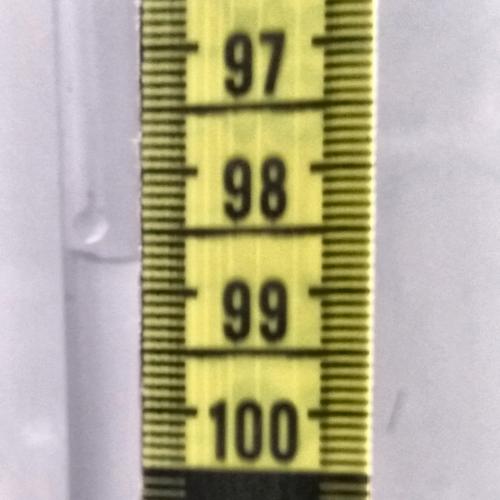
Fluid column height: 98.7 cm